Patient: sex F, age 41
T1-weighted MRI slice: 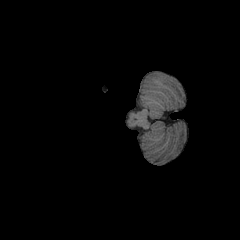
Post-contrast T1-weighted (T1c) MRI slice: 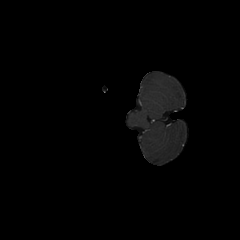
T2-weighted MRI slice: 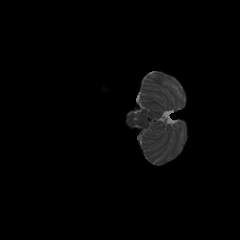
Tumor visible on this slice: no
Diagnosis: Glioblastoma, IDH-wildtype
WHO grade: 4